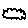
Label: cloud